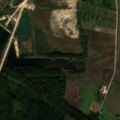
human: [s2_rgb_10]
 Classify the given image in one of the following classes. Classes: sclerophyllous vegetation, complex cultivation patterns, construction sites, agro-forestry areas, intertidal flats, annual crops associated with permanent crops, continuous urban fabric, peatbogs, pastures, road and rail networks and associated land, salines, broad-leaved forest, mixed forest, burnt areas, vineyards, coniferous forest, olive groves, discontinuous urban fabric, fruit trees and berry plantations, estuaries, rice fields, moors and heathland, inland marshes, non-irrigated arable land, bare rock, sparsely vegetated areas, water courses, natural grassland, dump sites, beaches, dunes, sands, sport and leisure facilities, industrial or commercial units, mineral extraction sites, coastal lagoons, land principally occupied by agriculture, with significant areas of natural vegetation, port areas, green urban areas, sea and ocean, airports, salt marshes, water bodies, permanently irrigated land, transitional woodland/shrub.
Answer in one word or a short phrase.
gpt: mineral extraction sites, non-irrigated arable land, complex cultivation patterns, broad-leaved forest, mixed forest, water bodies